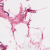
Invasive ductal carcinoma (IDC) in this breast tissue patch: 0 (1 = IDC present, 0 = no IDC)